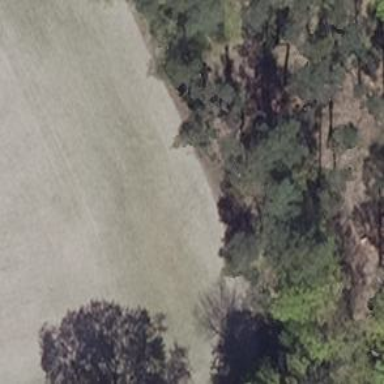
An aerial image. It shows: Hunting stand.